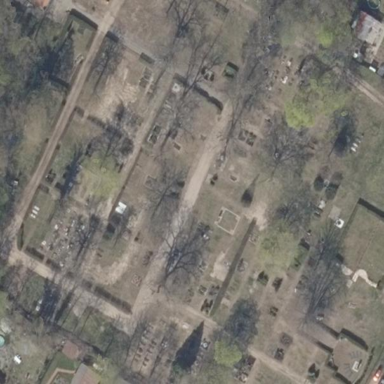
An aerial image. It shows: Cemetery.